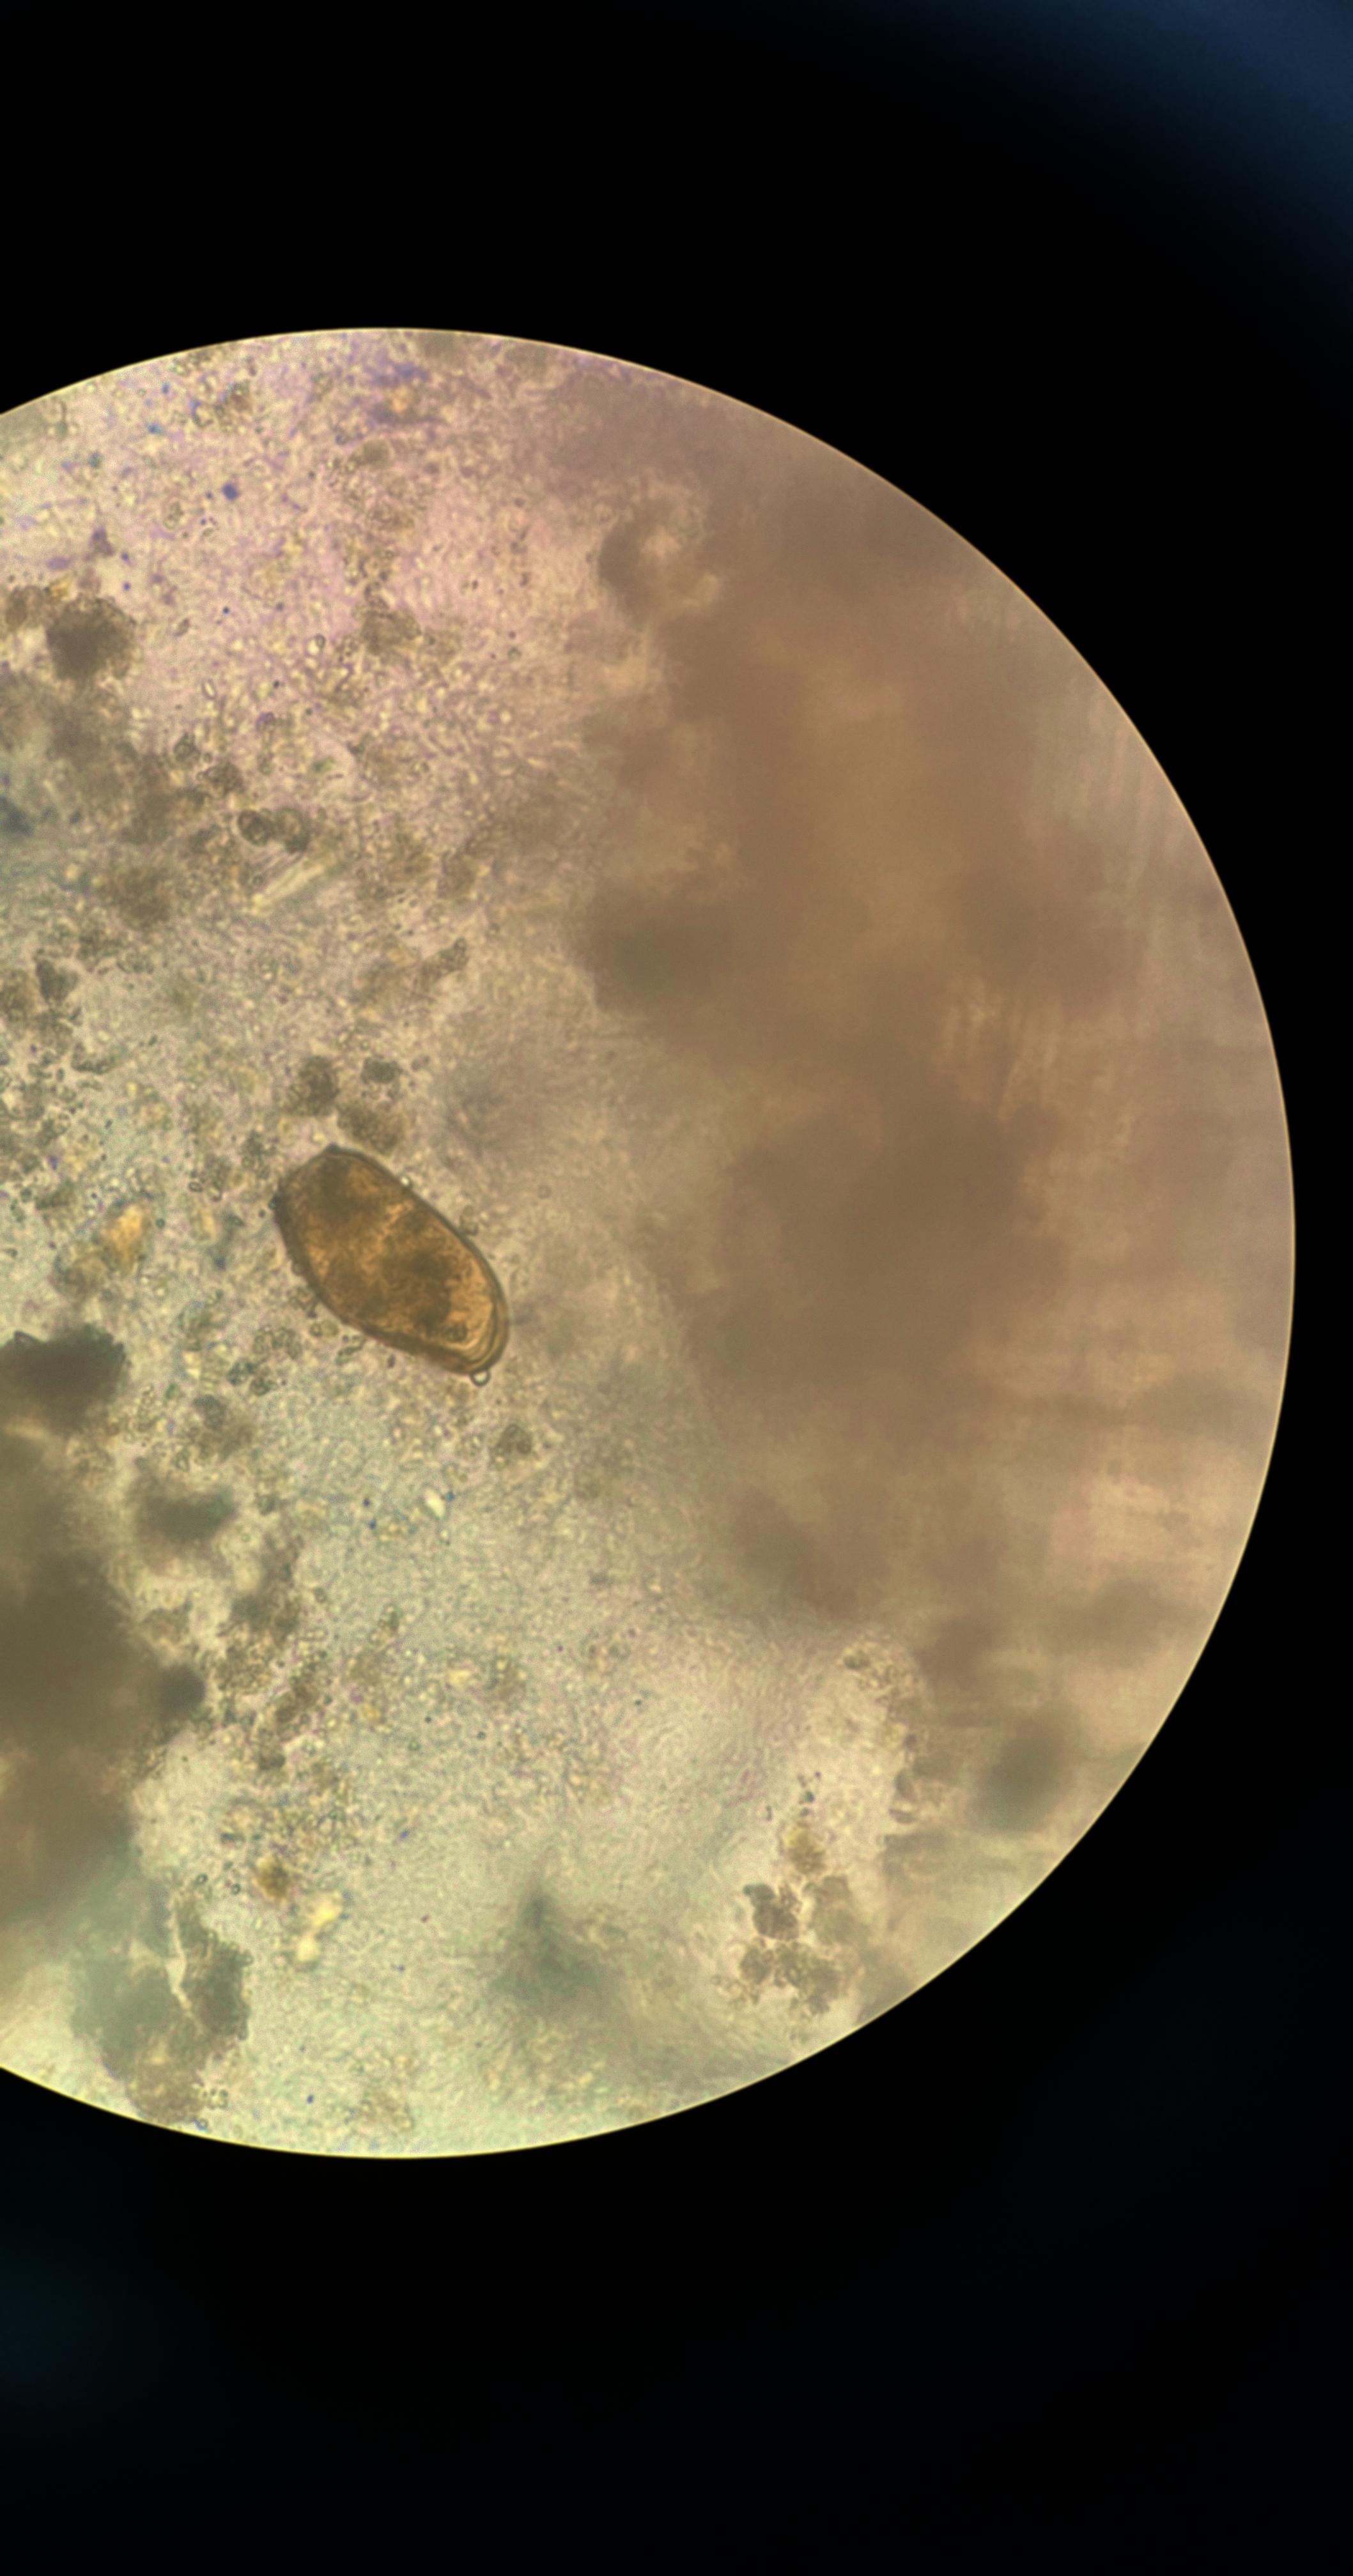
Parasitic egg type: Paragonimus spp